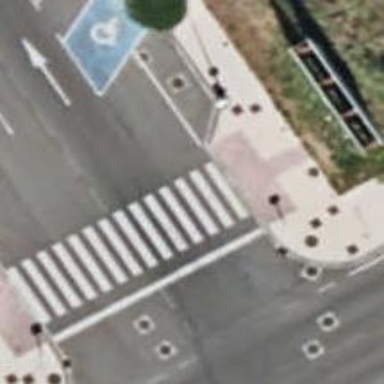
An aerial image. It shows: Uncontrolled crossing on the road.